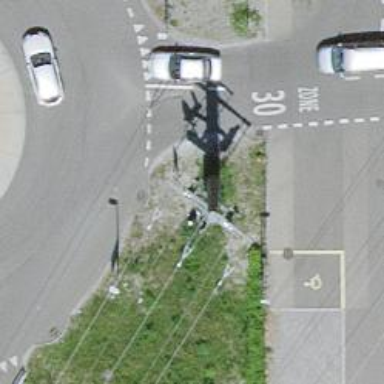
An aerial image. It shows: Three power lines with cables.